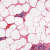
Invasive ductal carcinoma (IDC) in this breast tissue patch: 0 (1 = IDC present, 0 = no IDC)